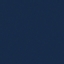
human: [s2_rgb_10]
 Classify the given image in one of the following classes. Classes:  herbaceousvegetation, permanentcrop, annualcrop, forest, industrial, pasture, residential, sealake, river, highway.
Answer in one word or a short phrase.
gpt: SeaLake